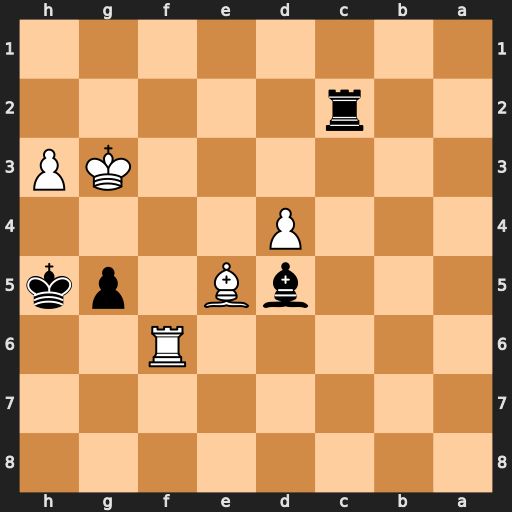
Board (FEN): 8/8/5R2/3bB1pk/3P4/6KP/2r5/8
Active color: b
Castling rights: -
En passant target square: -
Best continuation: Rg2#